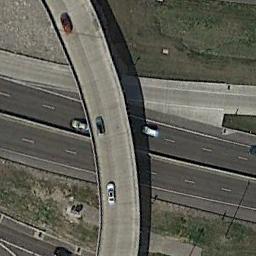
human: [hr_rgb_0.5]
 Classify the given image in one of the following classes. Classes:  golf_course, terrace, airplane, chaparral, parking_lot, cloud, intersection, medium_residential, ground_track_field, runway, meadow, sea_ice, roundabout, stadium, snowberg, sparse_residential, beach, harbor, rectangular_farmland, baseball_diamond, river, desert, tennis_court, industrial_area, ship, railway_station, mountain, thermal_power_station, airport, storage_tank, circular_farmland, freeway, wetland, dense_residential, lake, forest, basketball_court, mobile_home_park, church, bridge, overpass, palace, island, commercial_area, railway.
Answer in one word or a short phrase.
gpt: overpass